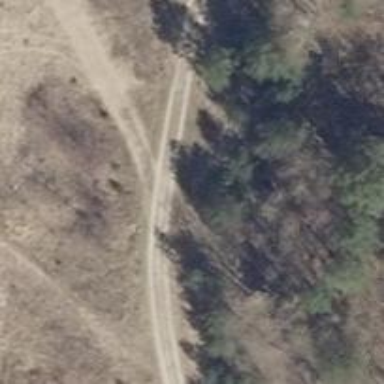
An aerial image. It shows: Gravel track with grade 2 tracktype.